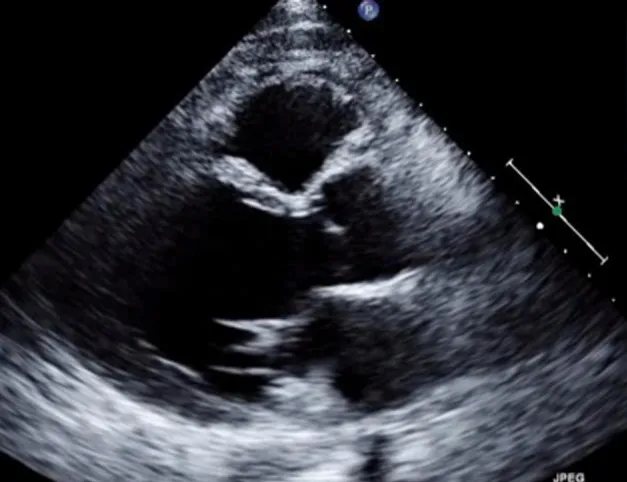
Echocardiogram with severe hypokinesis of anterior, anteroseptal walls, and apex.
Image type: radiology (ultrasound)